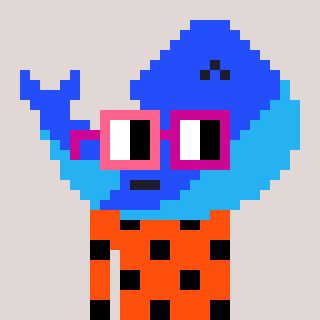
a pixel art character with square pink and red glasses, a whale-shaped head and a orange-colored body on a warm background